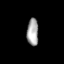
Tissue: lung
Cell type: Endothelial cells
Senescence score: 0.5488
Nuclear area (px): 306
Mean DAPI intensity: 165.542